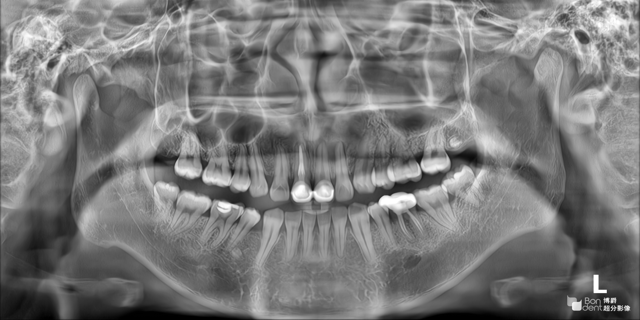
adult